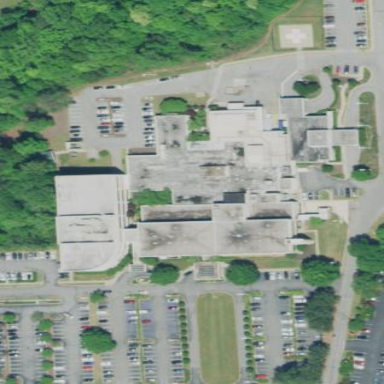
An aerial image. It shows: Hospital building serving as healthcare amenity.